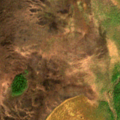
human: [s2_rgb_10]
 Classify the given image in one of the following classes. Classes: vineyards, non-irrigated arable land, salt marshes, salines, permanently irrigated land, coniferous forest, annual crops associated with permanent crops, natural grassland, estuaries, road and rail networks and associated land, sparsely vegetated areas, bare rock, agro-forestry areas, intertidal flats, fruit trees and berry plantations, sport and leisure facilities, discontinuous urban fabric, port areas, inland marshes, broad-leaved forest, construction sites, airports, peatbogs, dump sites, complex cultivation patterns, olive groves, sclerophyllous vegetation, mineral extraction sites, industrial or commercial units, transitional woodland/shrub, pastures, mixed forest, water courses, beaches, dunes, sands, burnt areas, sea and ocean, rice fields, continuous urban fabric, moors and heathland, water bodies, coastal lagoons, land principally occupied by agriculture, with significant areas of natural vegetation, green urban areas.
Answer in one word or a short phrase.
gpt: coniferous forest, transitional woodland/shrub, peatbogs